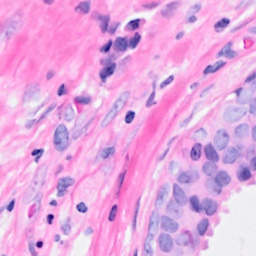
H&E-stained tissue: Breast